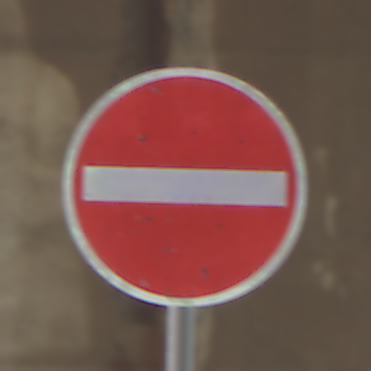
Verkehrszeichen: VerbotDerEinfahrt
Umgebung: Roofed, Beach
Tageszeit: Midday
Wetter: Overcast
Licht: Natural
Jahreszeit: NotSpecified
Kontrast: LowContrast